RGB frame:
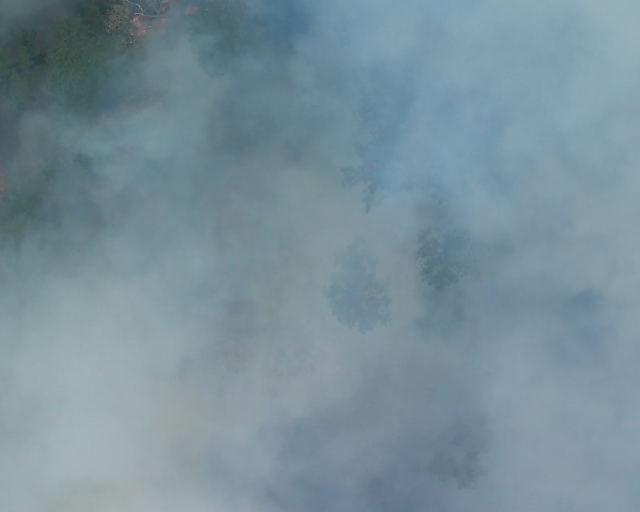
Thermal frame:
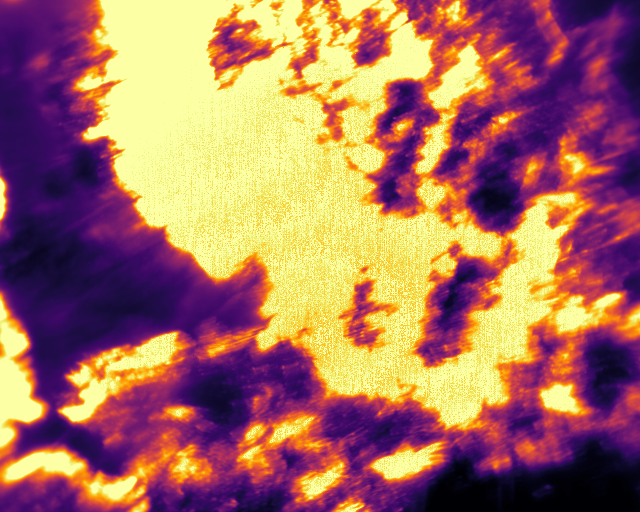
Captured: 2026-02-26 03:09:48
Pixels at or above 80 °C: 252953 (fraction of frame: 0.772)